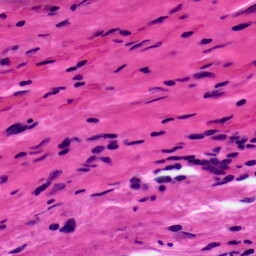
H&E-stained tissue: Ovarian